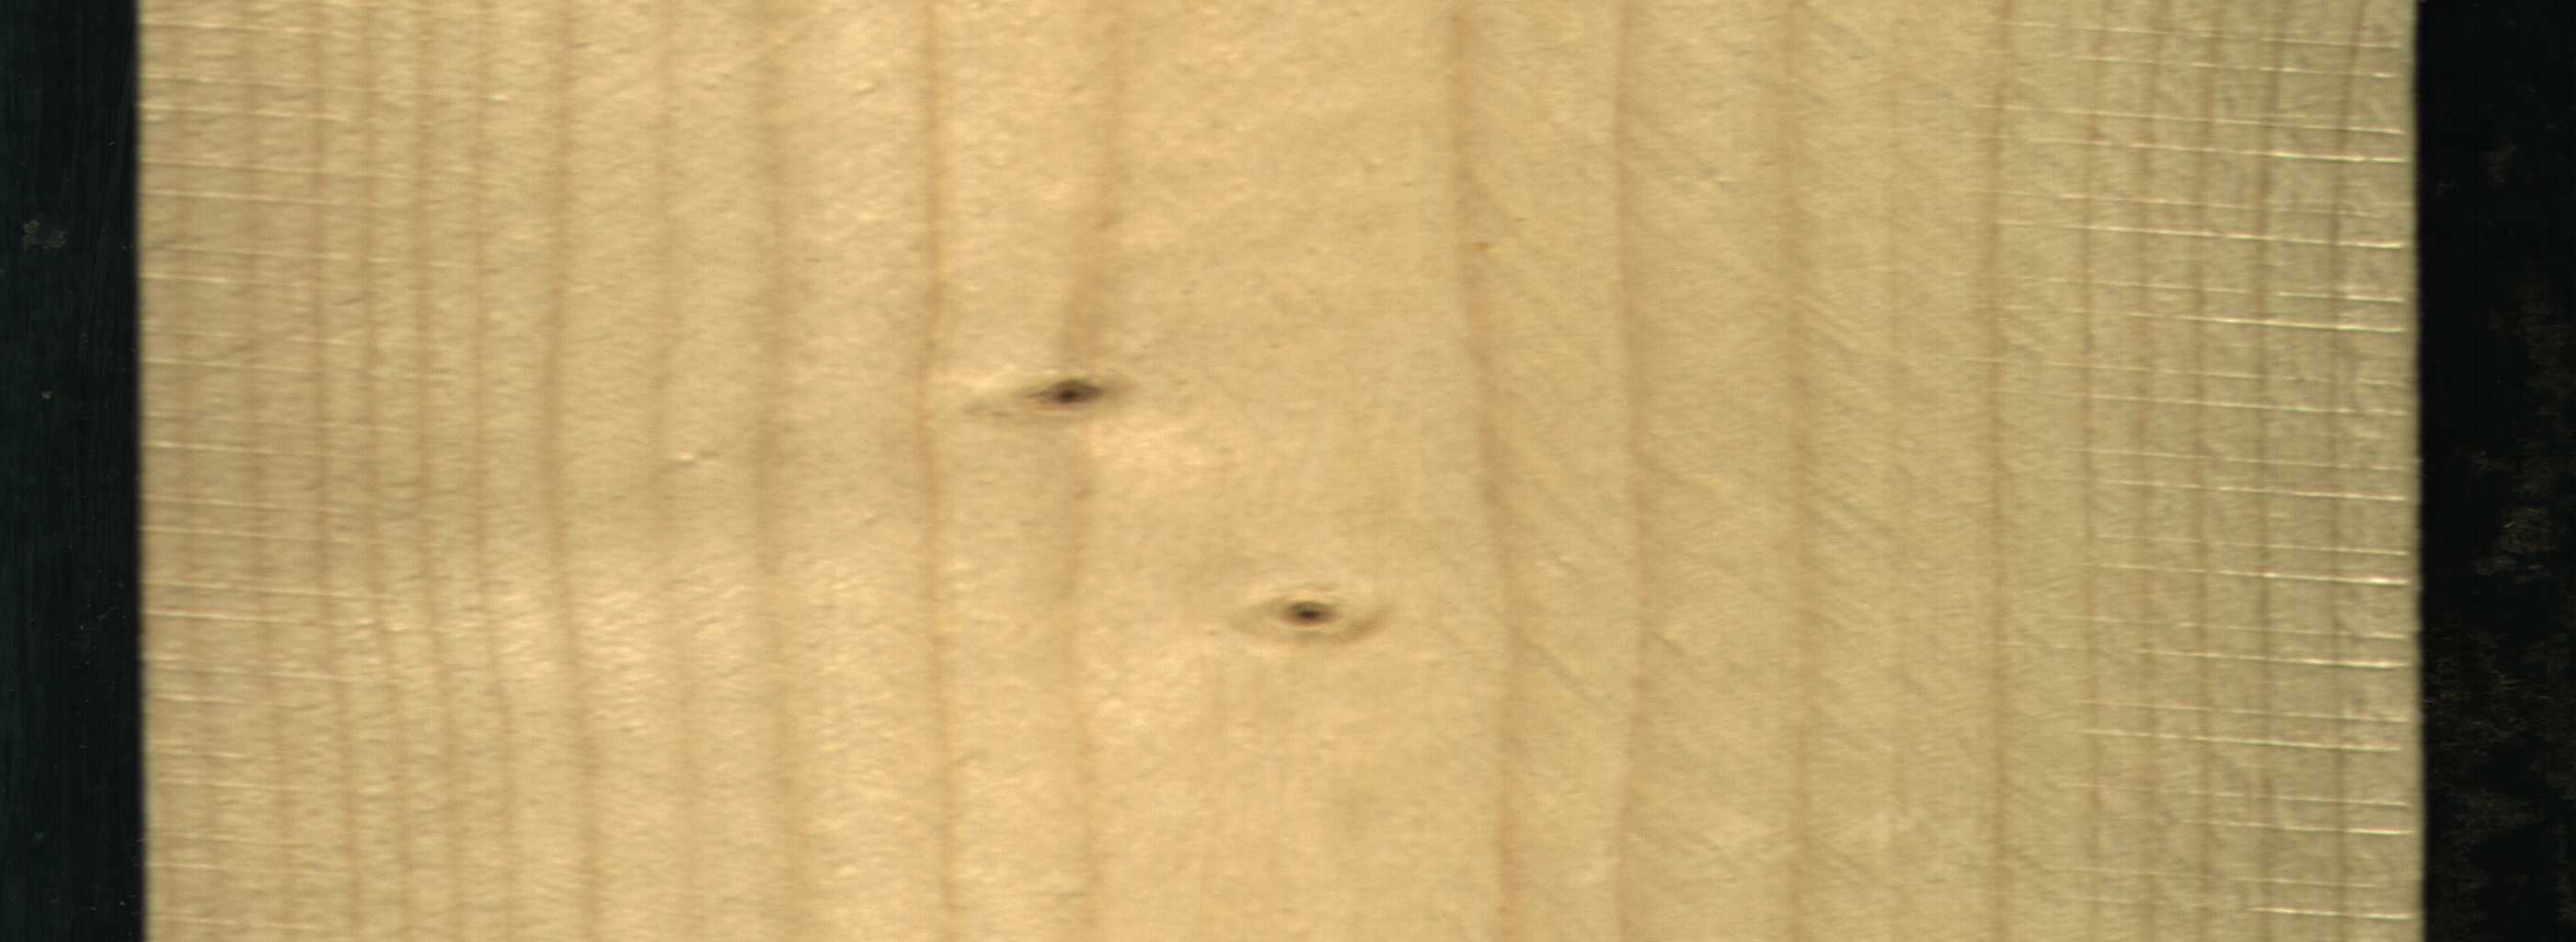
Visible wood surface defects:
Live_Knot
Live_Knot